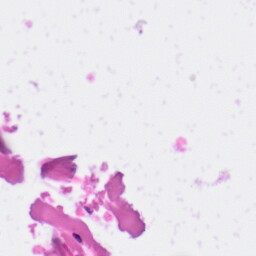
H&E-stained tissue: Skin